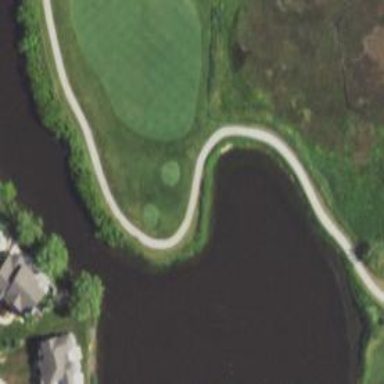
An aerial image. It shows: Service road used as golf cart path.